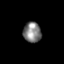
Tissue: skin
Cell type: T cells
Senescence score: 0.6894
Nuclear area (px): 356
Mean DAPI intensity: 128.112